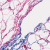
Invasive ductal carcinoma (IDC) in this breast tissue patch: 0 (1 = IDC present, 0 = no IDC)